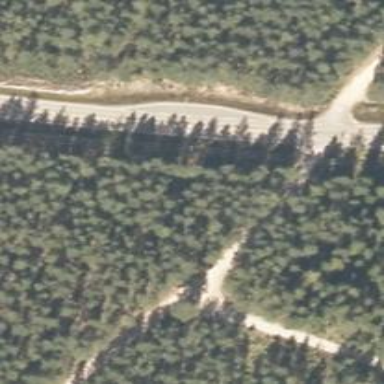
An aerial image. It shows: Unclassified road.